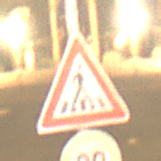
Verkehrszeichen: FussgaengerueberwegLinks
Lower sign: Geschwindigkeit30
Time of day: Night
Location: Outdoor (Urban)
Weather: Overcast
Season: NotSpecified
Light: Artificial